Question: I've succeeded integrating CEF with my wxWidgets application, but It don't render pages when using 'CefFrame::LoadURL' it only loads and renders content successfully if the 'CefFrame::LoadString' function is called.
If the requested URL is not valid or not found it outputs an in-browser error with 'code=-106'
The code calling the CEF:
'''
CefMainArgs main_args(wxGetApp().argc, wxGetApp().argv);
SampleCefApp *sampleAppObj = new SampleCefApp(frame);
CefRefPtr<SampleCefApp> app(sampleAppObj);
int exit_code = CefExecuteProcess(main_args, app.get(), NULL);
if (exit_code >= 0)
{
return exit_code;
}
CefSettings settings;
CefString(&settings.javascript_flags).FromASCII("--harmony");
// Initialize CEF for the browser process.
CefInitialize(main_args, settings, app.get(), NULL);
CefRefPtr<CefBrowser> cefBrowserObj = sampleAppObj->theBrowser;
CefRefPtr<CefFrame> cefMainFrame = cefBrowserObj->GetMainFrame();
cefMainFrame->LoadURL("file://home/sameh/Code/wxCEF/resources/app.html");
'''
---
Output application screenshot:

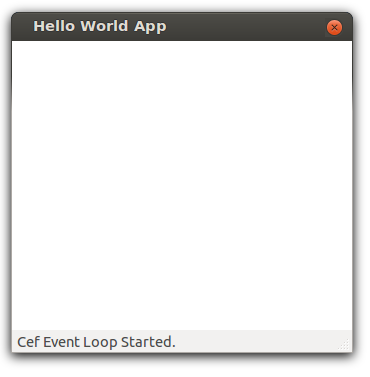
Answer: Code -106 from net_error_list.h (<URL>:
'''
// The Internet connection has been lost.
NET_ERROR(INTERNET_DISCONNECTED, -106)
'''
Try loading the url by pasing it to the CreateBrowser() function and see if that helps. It might be a timing issue, CreateBrowser() works asynchronously, browser/frame may not yet be ready for use when calling LoadURL(). Try using CreateBrowserSync() instead.
EDIT.
There should be three slashes after the file protocol, 'file://home/czarek/asd.txt' generates error in Google Chrome, while 'file:///home/czarek/asd.txt' works fine.